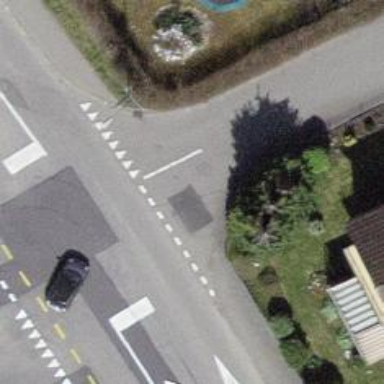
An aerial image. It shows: Unmarked crossing on footway.